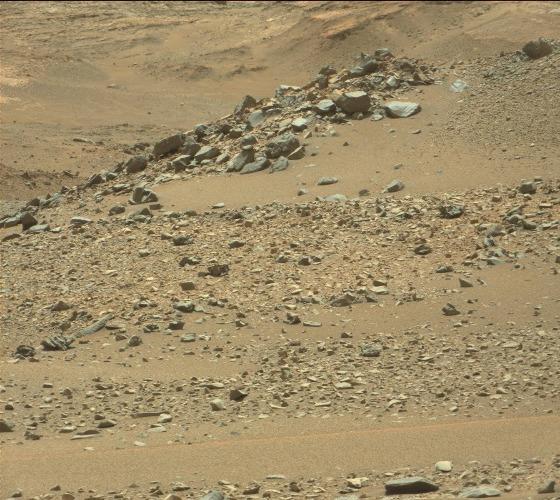
Terrain classes present: Gravel / Sand / Soil, Rock